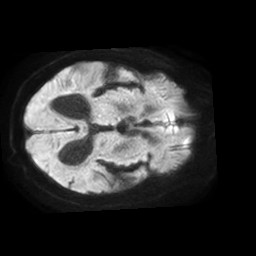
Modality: TRACE
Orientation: axial
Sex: male
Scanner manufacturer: philips
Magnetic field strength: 1.5 T
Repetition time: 4.6 s
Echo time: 0.07621 s